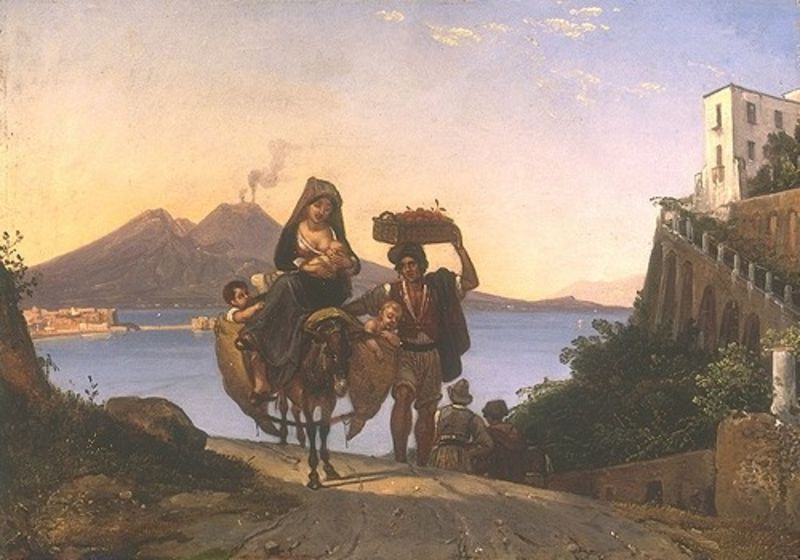
Titel: Golf von Neapel mit Fruchthändler
Künstler: Franz Ludwig Catel
Standort: Berlin
Institution: Alte Nationalgalerie
Schlagwörter: berg, blau, blätter, dunkel, felsen, gemälde, himmel, kopf, mann, meer, schatten, umhang, wasser, weiß, wolken, fluss, frauen, gelb, grün, landschaft, menschen, see, stadt, ufer, abend, ausschnitt, braun, brust, busen, fenster, frankreich, frau, hell, hut, hüte, kleid, kleider, licht, männer, strasse, szene, säulen, ausblick, gebäude, gürtel, haus, obst, rot, schleier, tier, weg, wolke, zaun, leute, rock, alt, hemd, hose, jung, architektur, bluse, kleidung, mensch, stein, steine, tragen, öl, horizont, häuser, hügel, natur, sonnenaufgang, weite, busch, büsche, gewässer, pfad, qualm, rauch, sonne, insel, land, familie, kind, mutter, paar, vater, pflanze, pflanzen, dekollete, ohren, anhöhe, boote, esel, kinder, pferd, sack, frucht, früchte, beine, reiten, reiterin, ritt, orangen, äpfel, brüste, küste, schiff, schiffe, sommer, strand, bogen, italien, perspektive, süden, schuhe, zuschauer, gepäck, körbe, last, säcke, anstieg, berge, fels, gebirge, hang, dorf, mauer, steil, wolkenlos, baby, arbeiter, hafen, kai, böschung, treppe, essen, kopftuch, korb, stufe, stufen, waden, weste, frühling, bucht, ozean, flucht, bögen, birnen, nahrung, vulkan, wandern, babys, stillen, füttern, ehefrau, ehemann, schuh, sonnig, damensitz, hufen, maultier, muli, arkaden, ehepaar, christus, jesus, lastenträger, wanderer, auffahrt, einfahrt, lasttier, packesel, auswanderer, maria, madonna, auszug, babies, früchtekorb, träger, obstkorb, sohn, ausbruch, rillen, golf, josef, joseph, söhne, vesuv, säugling, toskana, wiegen, ägypten, sizilien, kleinkinder, weihnacht, weihnachten, hafenstadt, neapel, heilige familie, haafen, reittier, nähren, säugen, reitend, bergweg, begrenzung, aktiv, ätna, muttergottes, nach, trägt, golf von neapel, locht, volkszählung, brut, vulkane, korbträger, sgrau, stillung, üfad, stillt, aktiver vulkan, aufzucht, aufzuvht, babias, bergstraße, eselritt, hasfenstadt, stillbrust, vaseuv, do, rafu, tashcen